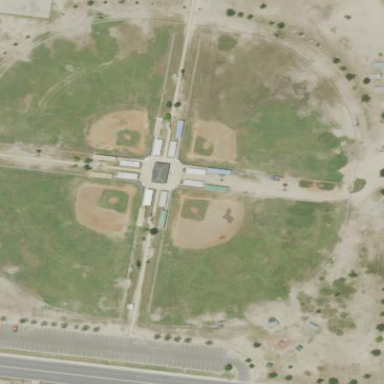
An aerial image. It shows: Baseball pitch for leisure land.